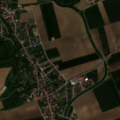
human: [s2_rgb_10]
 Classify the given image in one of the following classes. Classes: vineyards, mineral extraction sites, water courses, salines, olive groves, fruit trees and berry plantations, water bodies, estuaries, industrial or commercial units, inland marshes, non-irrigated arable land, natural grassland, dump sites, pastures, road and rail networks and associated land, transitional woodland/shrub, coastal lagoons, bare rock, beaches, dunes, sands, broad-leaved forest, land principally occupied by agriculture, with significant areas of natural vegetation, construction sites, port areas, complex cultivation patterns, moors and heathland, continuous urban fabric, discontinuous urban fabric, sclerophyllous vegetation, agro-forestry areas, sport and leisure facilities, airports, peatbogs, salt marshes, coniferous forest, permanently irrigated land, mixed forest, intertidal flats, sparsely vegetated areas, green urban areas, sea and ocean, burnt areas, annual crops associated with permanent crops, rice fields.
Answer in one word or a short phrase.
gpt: discontinuous urban fabric, non-irrigated arable land, land principally occupied by agriculture, with significant areas of natural vegetation, broad-leaved forest